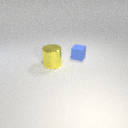
large yellow metal cylinder to the left of small blue rubber cube